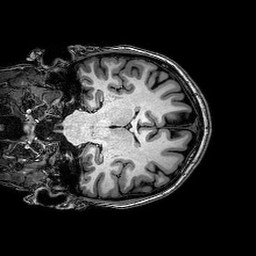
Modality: T1w
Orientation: coronal
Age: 24
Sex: female
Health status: healthy
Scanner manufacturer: philips
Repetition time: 0.008144 s
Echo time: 0.00373 s